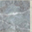
Piece: xx